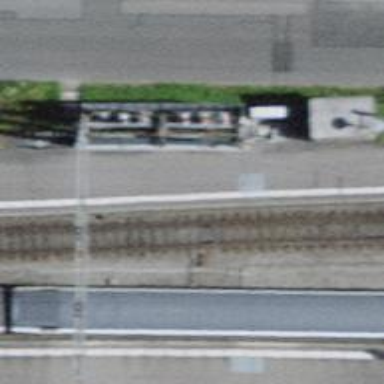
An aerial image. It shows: Railway switch.